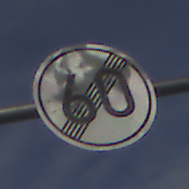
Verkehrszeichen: EndeGeschwindigkeit60
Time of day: MorningAfternoon
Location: Outdoor (Suburban)
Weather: PartlyCloudy
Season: NotSpecified
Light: Natural